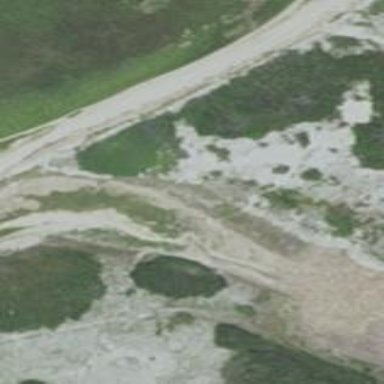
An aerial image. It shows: Sandy dune with natural beauty.